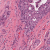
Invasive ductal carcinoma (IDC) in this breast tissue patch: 1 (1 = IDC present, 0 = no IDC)